Question: I'm developing a voip app for iOS and I don't know what is the best way to create the dialer interface (embedded in a tab controller) for iphone 4 and 5.
I would like to know if I can structure the layout via autolayout or is better to implement via code.
here is the image for the structure of the view either for iphone 4 and 5

Thanks in advice.
GP
I used autolayout defining a list of constraint, in particular i moved items like the number dialed label using >=,<= and equal constraints with different priorities
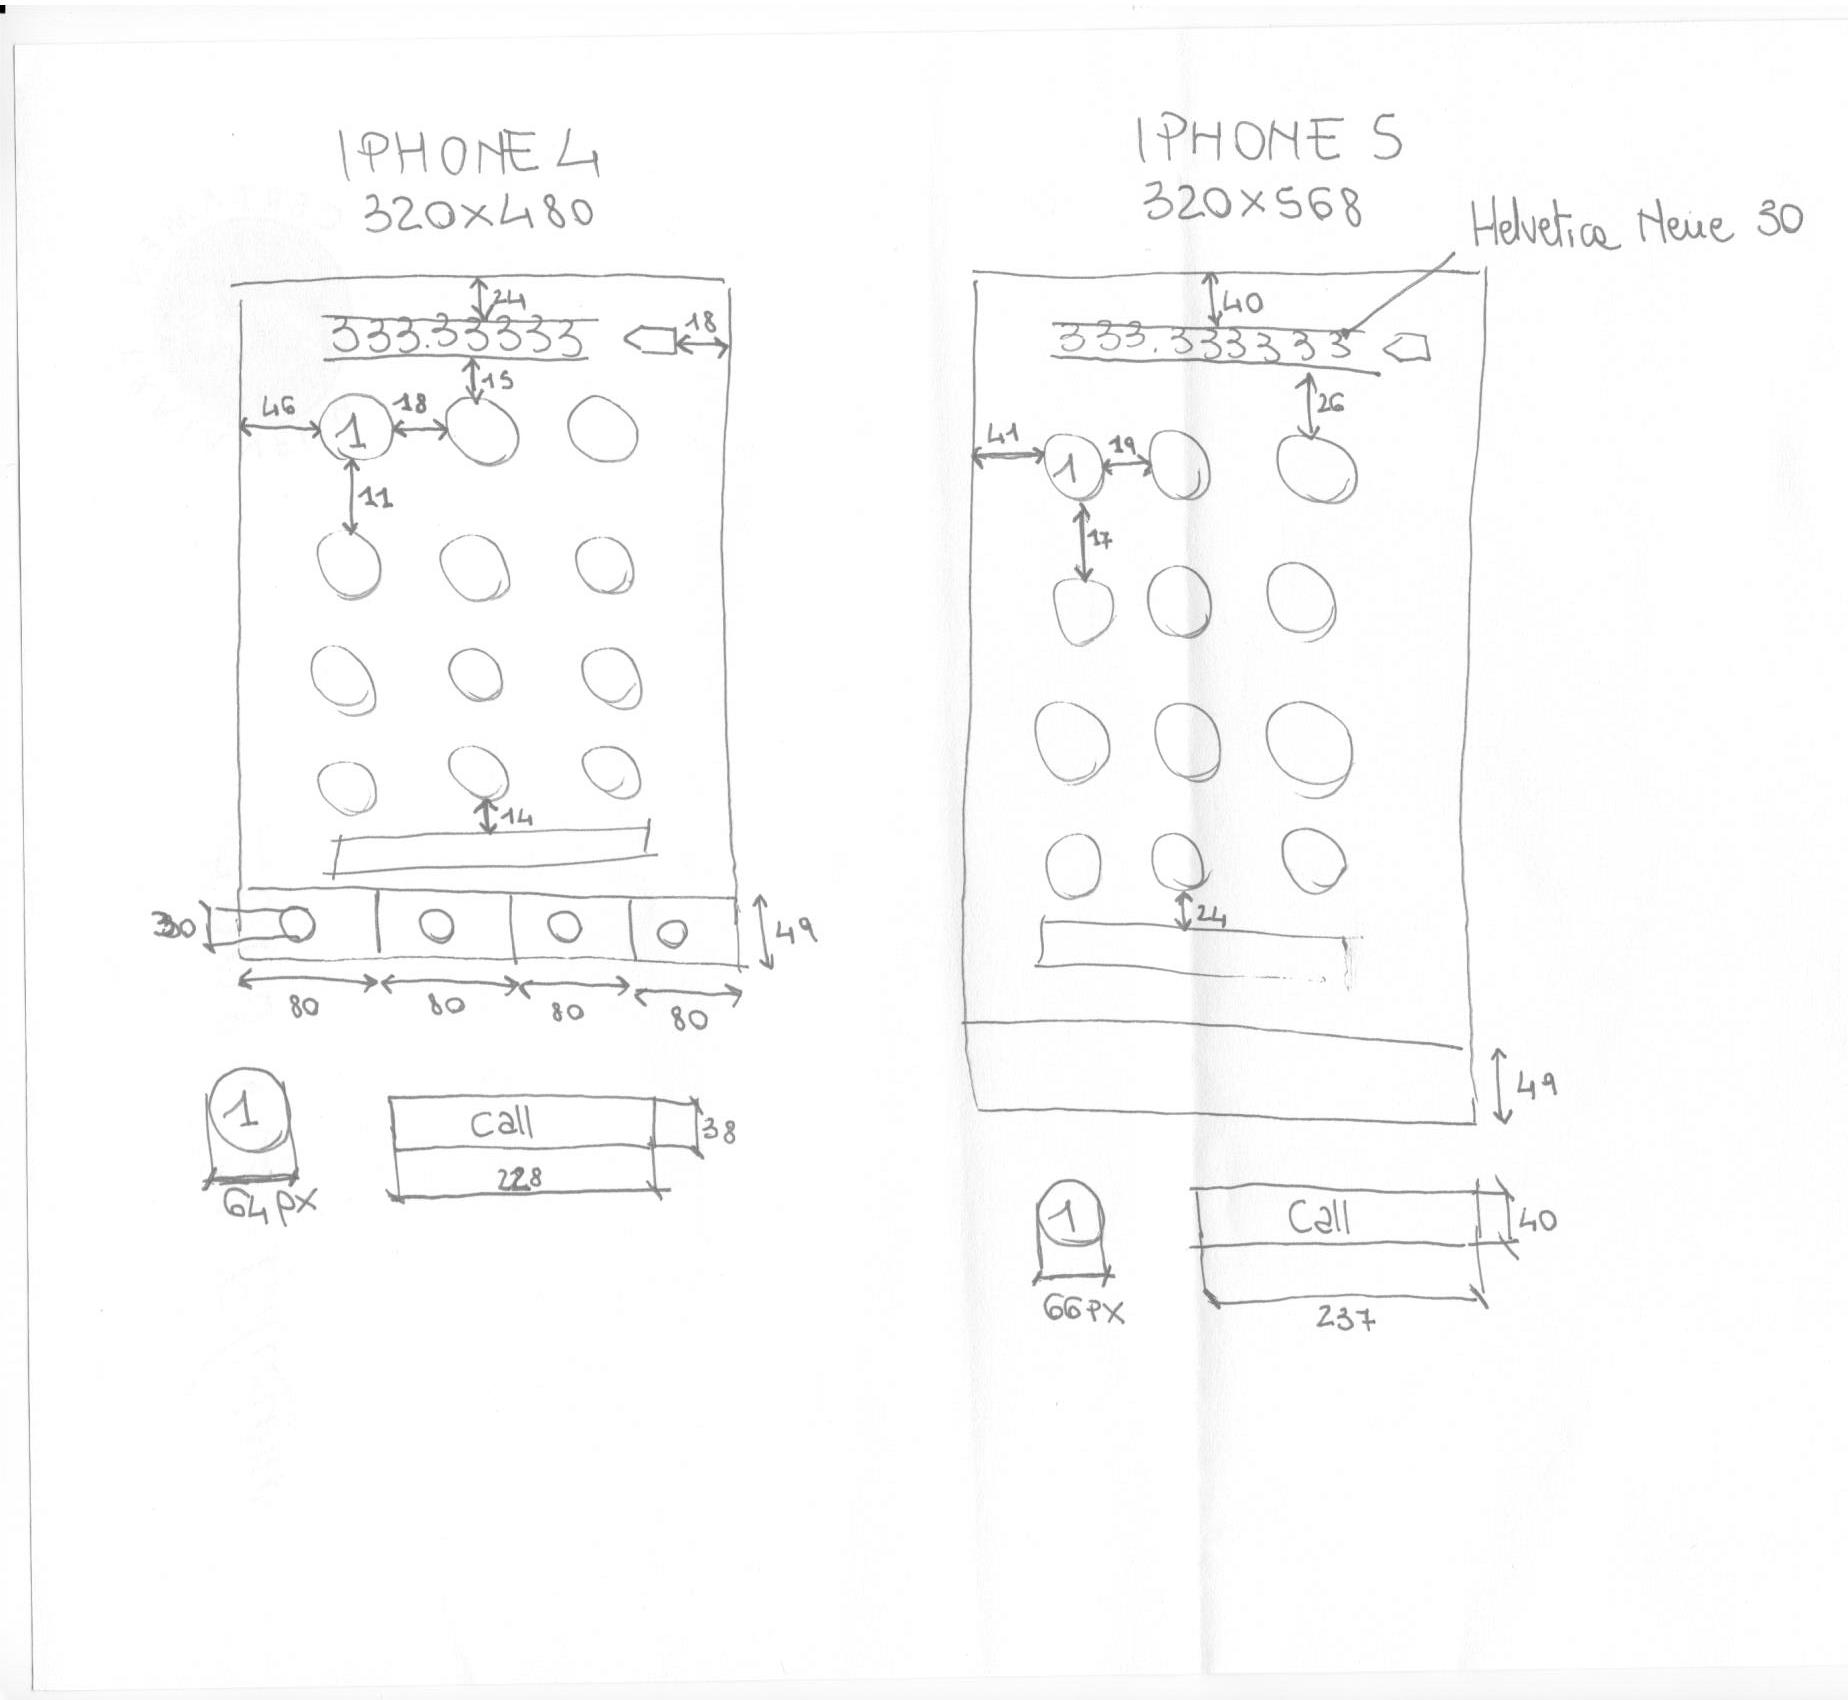
Answer: I think it is better to implement via auto layout under storyboard/xib, it will save your lot of effort. This kind of task you can easily implement via auto-layout so go for it.